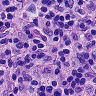
Metastatic tissue present: no